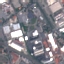
Land use / land cover: Industrial